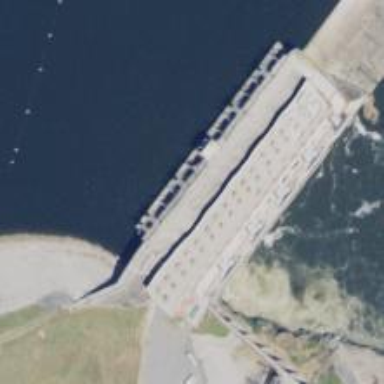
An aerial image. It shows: Hydro power generator utilizing water-storage as its method.